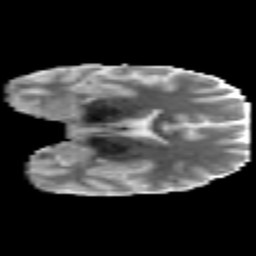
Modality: MD
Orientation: coronal
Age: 40
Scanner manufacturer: philips
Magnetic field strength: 3 T
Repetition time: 8.6 s
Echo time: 0.127 s